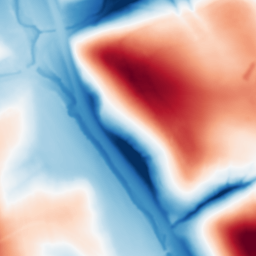
Category: multiscale
Decomposition family: dog
Decomposition parameters: sigma_low: 1
sigma_high: 50
Upsampling method: bicubic
Upsampling parameters: scale: 2
Upsampling scale: 2